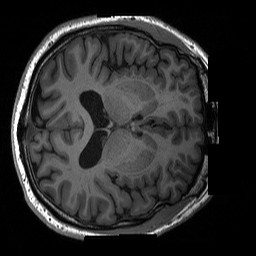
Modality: T1w
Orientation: axial
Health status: ill
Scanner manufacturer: siemens
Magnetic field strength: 3 T
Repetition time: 2.3 s
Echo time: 0.00226 s